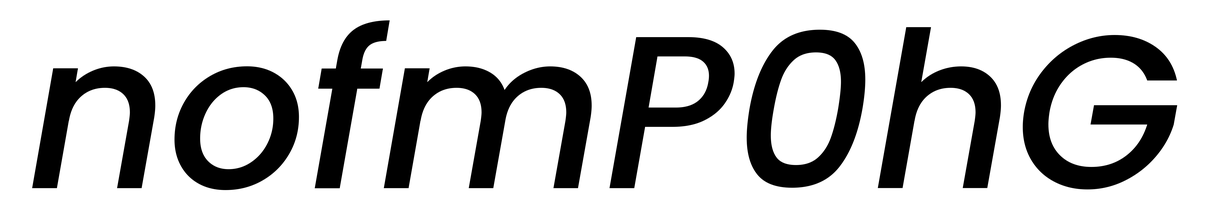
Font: Poppins-MediumItalic